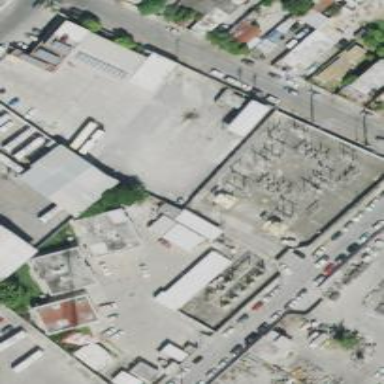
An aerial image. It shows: Outdoor transmission substation.